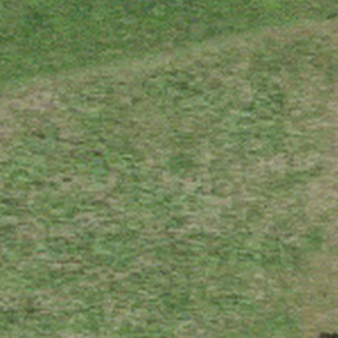
Label: other